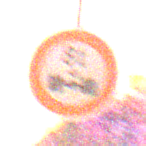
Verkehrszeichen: TatsaechlicheAchslast
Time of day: Night
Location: Outdoor (Nature)
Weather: Clear
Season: NotSpecified
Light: Natural